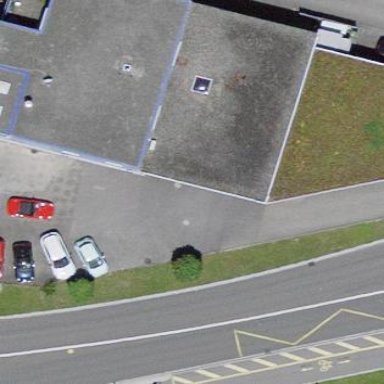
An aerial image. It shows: Building housing car repair shop.